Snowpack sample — Buffalo Mountain, Silverthorne, Colorado, USA (1/25/25, 10:11 AM MST)
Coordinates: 39.6222, -106.1139
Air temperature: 22 °F
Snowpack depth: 110 cm
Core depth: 10 cm
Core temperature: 46.4 °F
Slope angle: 12°, slope face: 102°
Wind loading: high
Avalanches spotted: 0
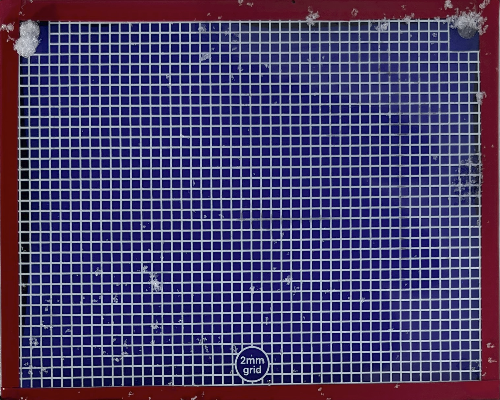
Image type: profile
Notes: No avalanches nearby, collected on the outskirts of a fire break 15 meters from the treeline, on way to Buffalo and Red Mountain